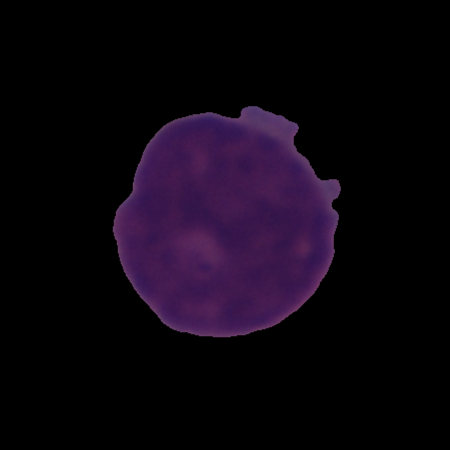
Label: cancer